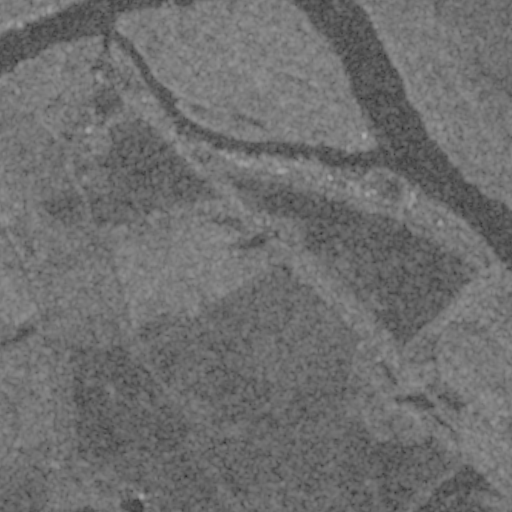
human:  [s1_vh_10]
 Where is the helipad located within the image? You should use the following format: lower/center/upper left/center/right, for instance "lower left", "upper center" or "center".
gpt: The helipad is located in the upper left of the image.
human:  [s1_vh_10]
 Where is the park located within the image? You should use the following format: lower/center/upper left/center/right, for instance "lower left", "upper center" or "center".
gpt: The park is located in the upper center of the image.
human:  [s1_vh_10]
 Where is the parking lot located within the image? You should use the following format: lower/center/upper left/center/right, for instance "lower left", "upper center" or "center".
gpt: The parking lot is located in the upper left of the image.
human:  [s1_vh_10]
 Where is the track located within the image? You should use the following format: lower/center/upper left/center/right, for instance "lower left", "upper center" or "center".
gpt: There is no track in the image.

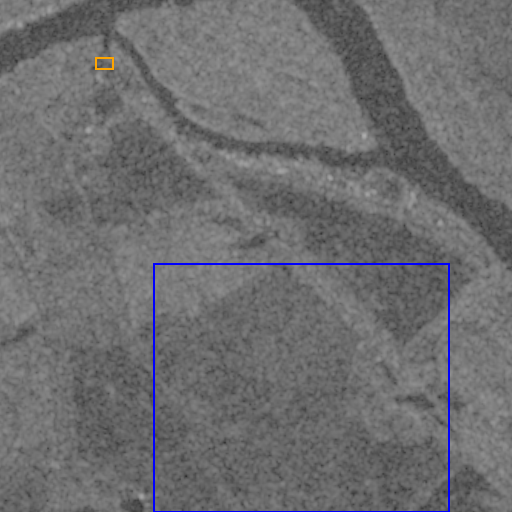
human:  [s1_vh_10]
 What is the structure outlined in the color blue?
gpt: The structure outlined in blue is a crop field.
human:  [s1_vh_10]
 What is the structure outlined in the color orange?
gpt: The structure outlined in orange is a parking lot.
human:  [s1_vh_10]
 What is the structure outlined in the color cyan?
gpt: There is no cyan outline.